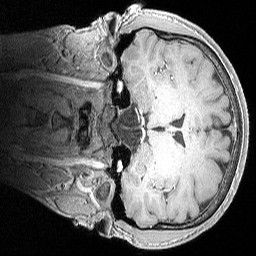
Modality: MP2RAGE
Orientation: coronal
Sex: male
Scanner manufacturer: siemens
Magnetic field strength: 3 T
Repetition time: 5 s
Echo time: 0.00292 s